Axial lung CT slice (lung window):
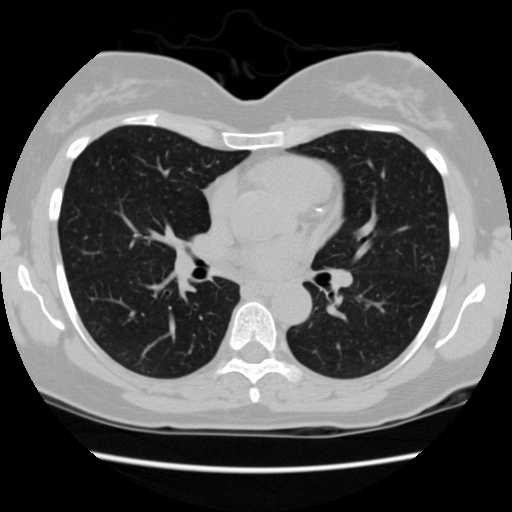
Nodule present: no